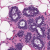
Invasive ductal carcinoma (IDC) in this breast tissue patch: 0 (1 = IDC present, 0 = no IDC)